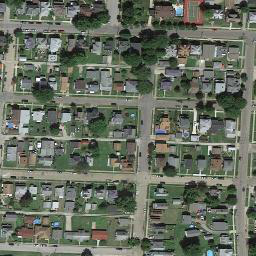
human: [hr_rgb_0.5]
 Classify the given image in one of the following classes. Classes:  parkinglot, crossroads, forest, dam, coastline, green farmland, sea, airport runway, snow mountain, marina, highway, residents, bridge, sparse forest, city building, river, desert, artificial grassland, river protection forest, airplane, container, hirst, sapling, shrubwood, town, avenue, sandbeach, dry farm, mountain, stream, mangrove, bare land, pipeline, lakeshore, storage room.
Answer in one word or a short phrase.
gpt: town